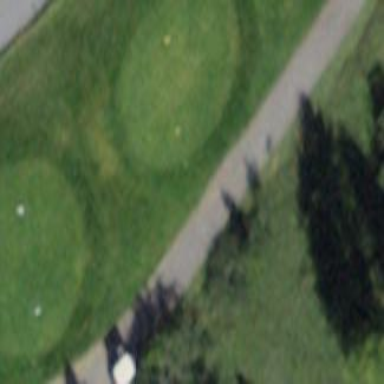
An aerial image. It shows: Grassy area designated as golf tee.